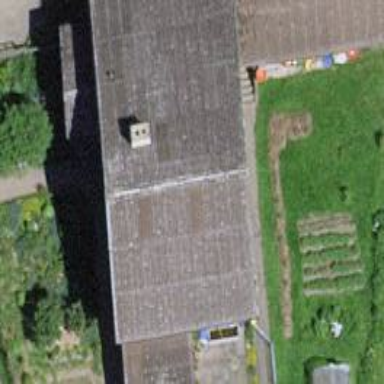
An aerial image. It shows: Farm shop.